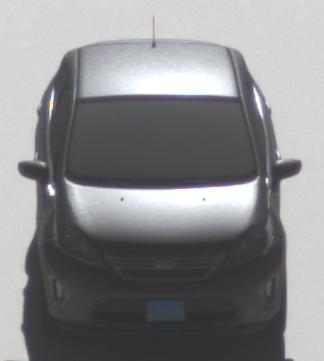
Make: Ford
Model: Fiesta
Detailed model: ’09 Sedan (seventh series)
Model produced from: 2010
Model produced until: 2017
Doors: 4
Color: gray
Road condition: dry road
Daytime: morning or afternoon
Contrast: high contrast